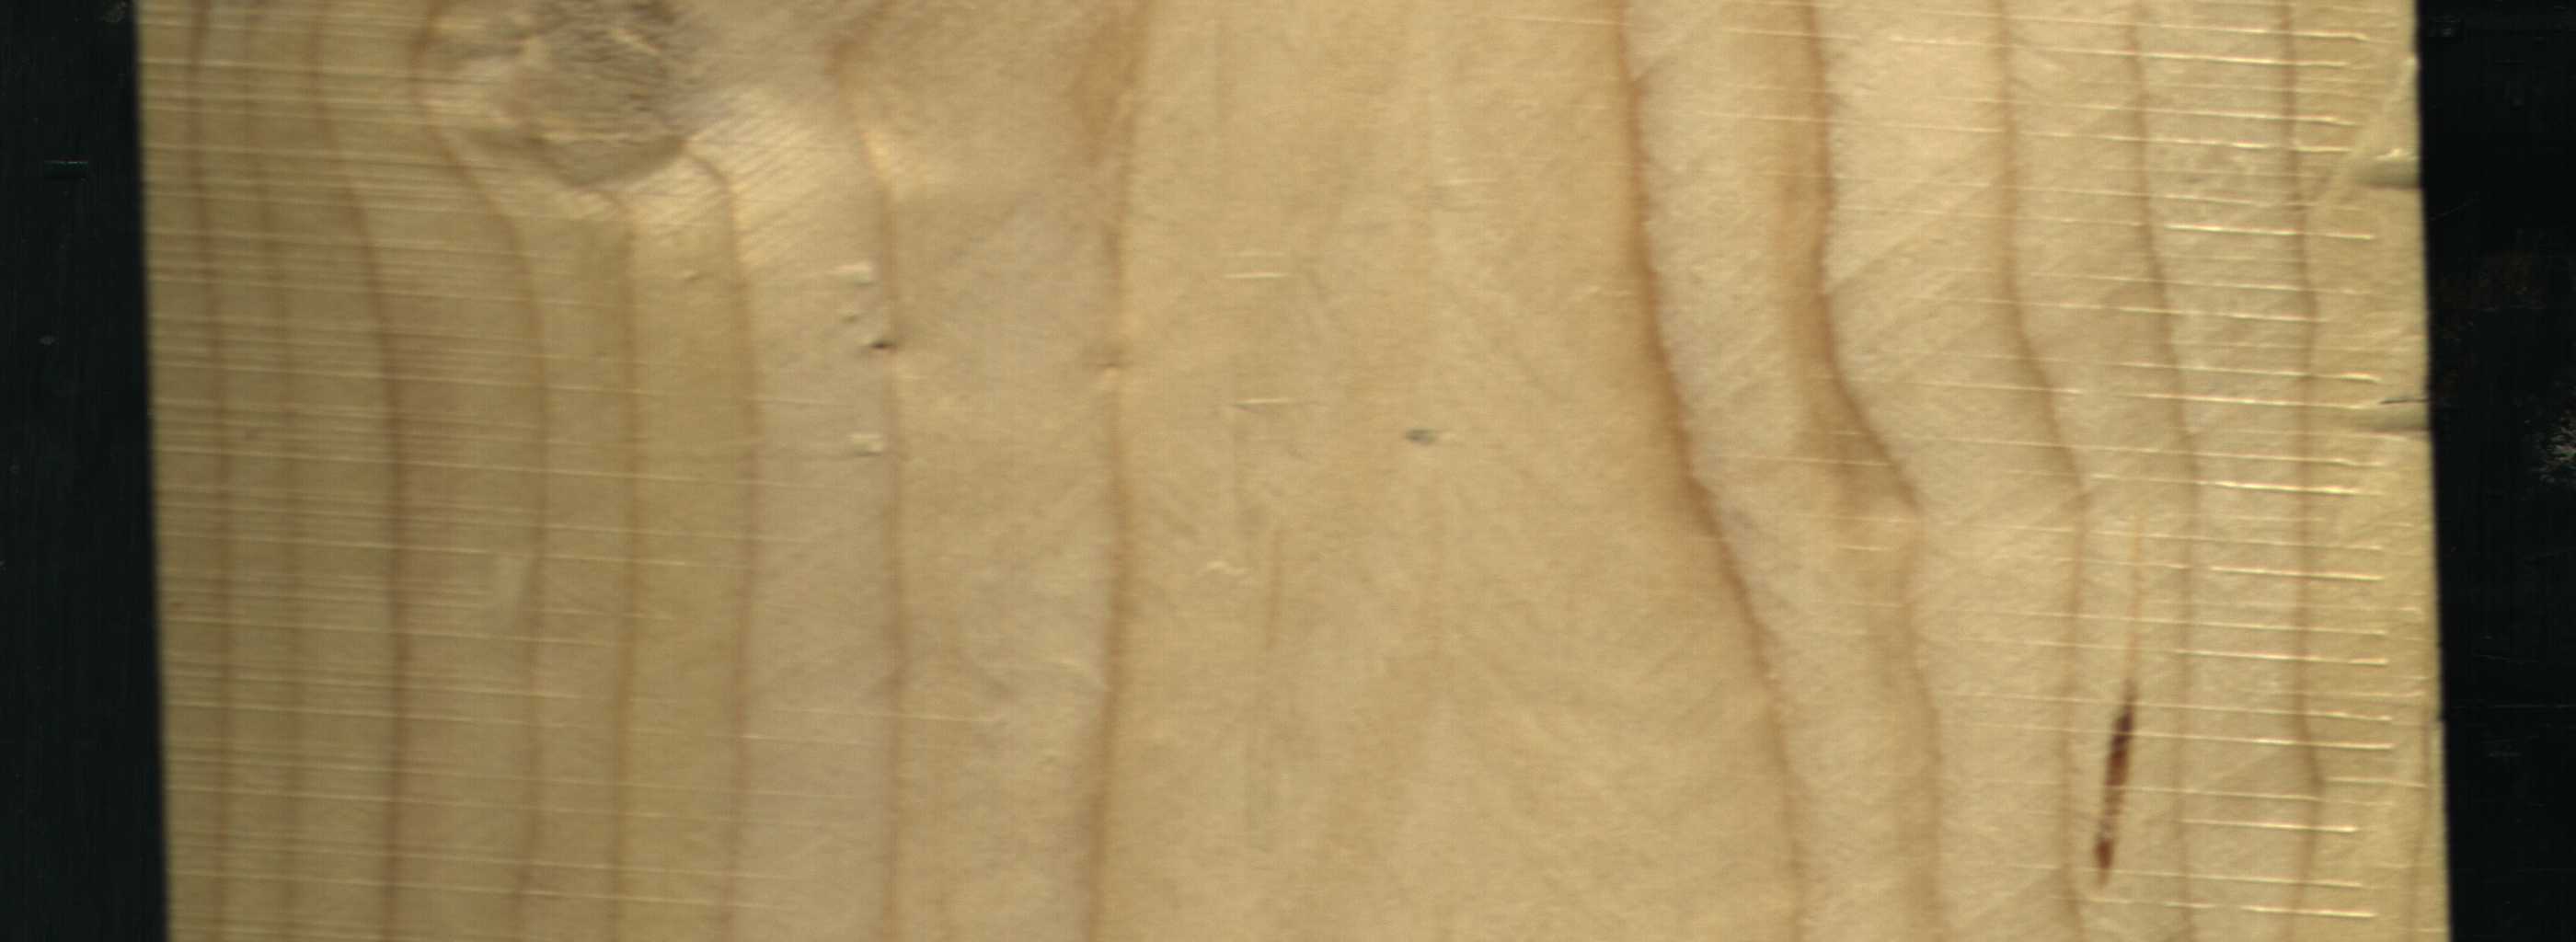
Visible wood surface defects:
resin